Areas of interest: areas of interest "Antique Furniture Market"
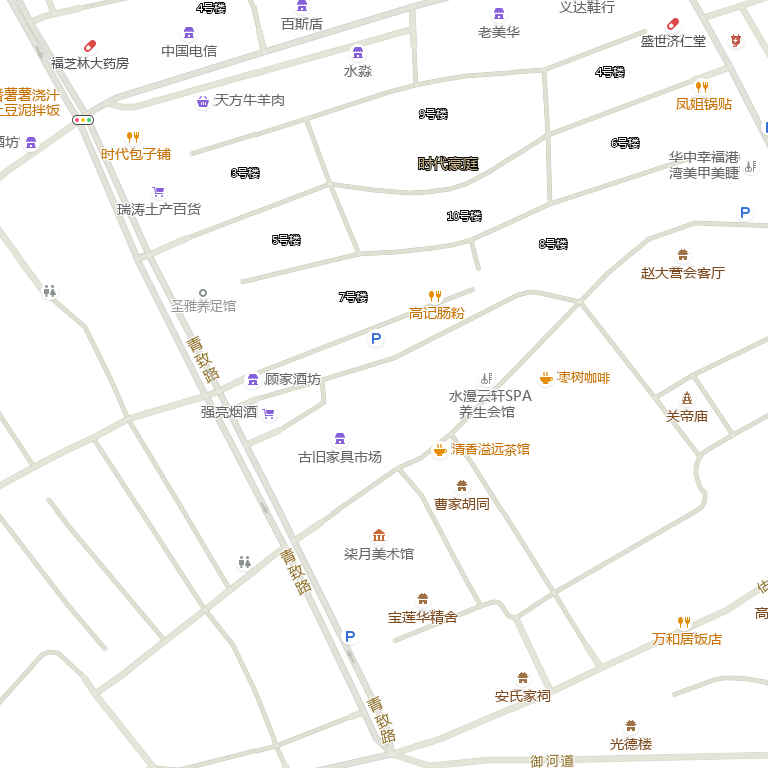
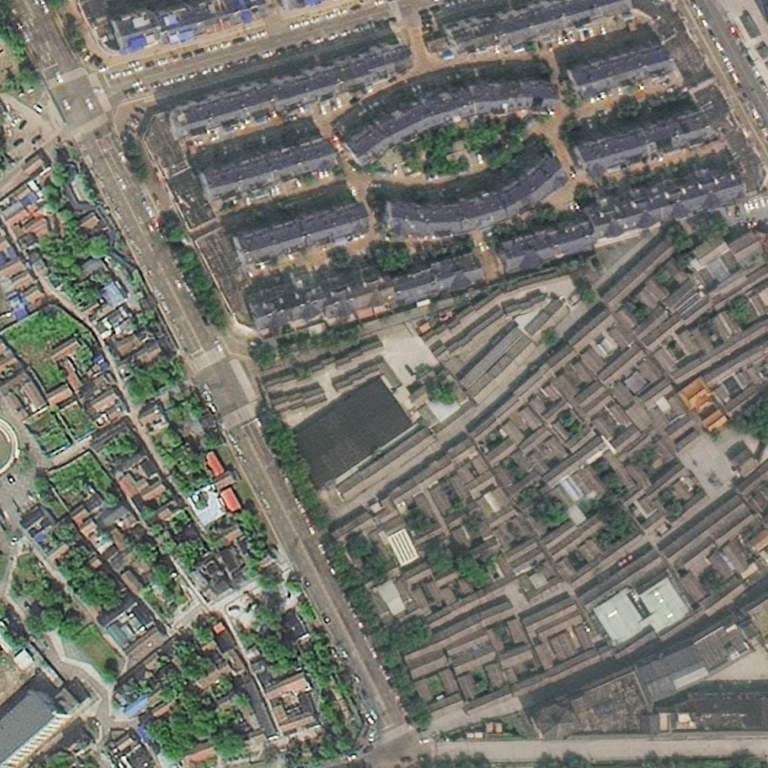